Question: Lets assume we have the following setup (bellow), I want the table to have 5 cells, which it will, but i want the 5 cells to have a dynamic color range which goes from green to red (1 = green, 3 = yellow, 5 = red, ect)
The only technologies I am allowed to work with is : CSS3 / HTML5 / Angular - I am allowed to work with any angular lib
In excel its trivial doing this, but since im fairly new to angular, i'm admittedly a bit lost.
'''
~ Script
var arrayWith5Values = [1,2,3,4,5]
~
<table>
<tr>
<td ng-repeat='numericValue in arrayWith5Values'>
{{numericValue}}}
</td>
</tr>
</table>
'''
It's basicly the angular version of this question : <URL>
I have been searching StackOverflow for the majority of last night and could not find an answer.
Here is an example (screenshot from excel)

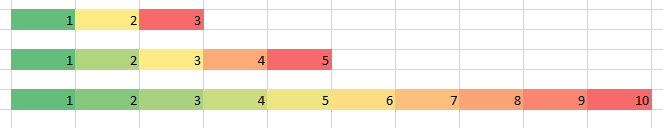
Answer: Along the same lines of Kirill Slatin's answer, but this one is a lot simpler:
HTML:
'''
<table>
<tr>
<td ng-repeat='numericValue in arrayWith5Values' style="background-color: rgb({{getColor($index)}})"
ng-init="$parent.numValues = arrayWith5Values.length">
{{numericValue}}
</td>
</tr>
</table>
'''
Controller JS:
'''
$scope.arrayWith5Values = [1,2,3,4,5,6,7,8,9,10];
$scope.getColor = function(index) {
var greenVal = Math.round(Math.min((255.0*2.0)*(index/($scope.numValues-1)), 255));
var redVal = Math.round(Math.min((255.0*2.0)*(($scope.numValues-1-index)/($scope.numValues-1))));
return "" + greenVal + "," + redVal + ",0";
}
'''
Seemed to be working pretty well with the little testing I did. JSFiddle <URL>
this is tailored specifically for green to red. This same math could be applied to other color schemes, but it would have to be somewhat manually done again